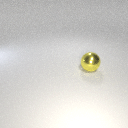
large yellow metal sphere